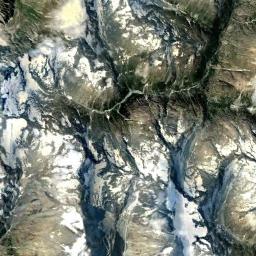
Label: snowberg